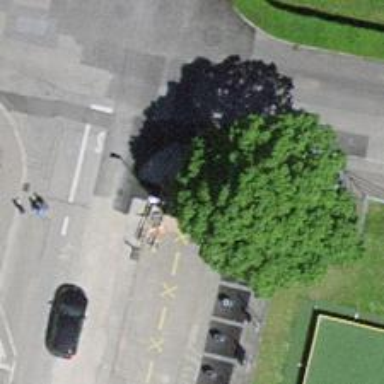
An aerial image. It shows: Post box is visible.